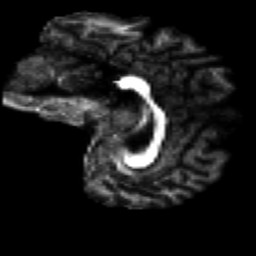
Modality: FA
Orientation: sagittal
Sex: male
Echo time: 0.114 s